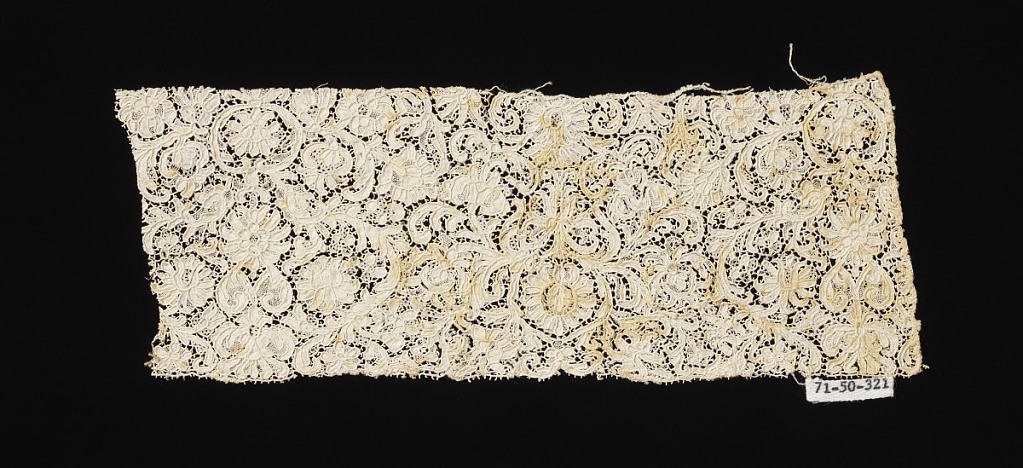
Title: Fragment
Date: late 17th–early 18th century
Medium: linen Technique: punto in aria needle lace
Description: Band fragment with densely worked plants and flowers in a symmetrical arrangement.